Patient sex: M
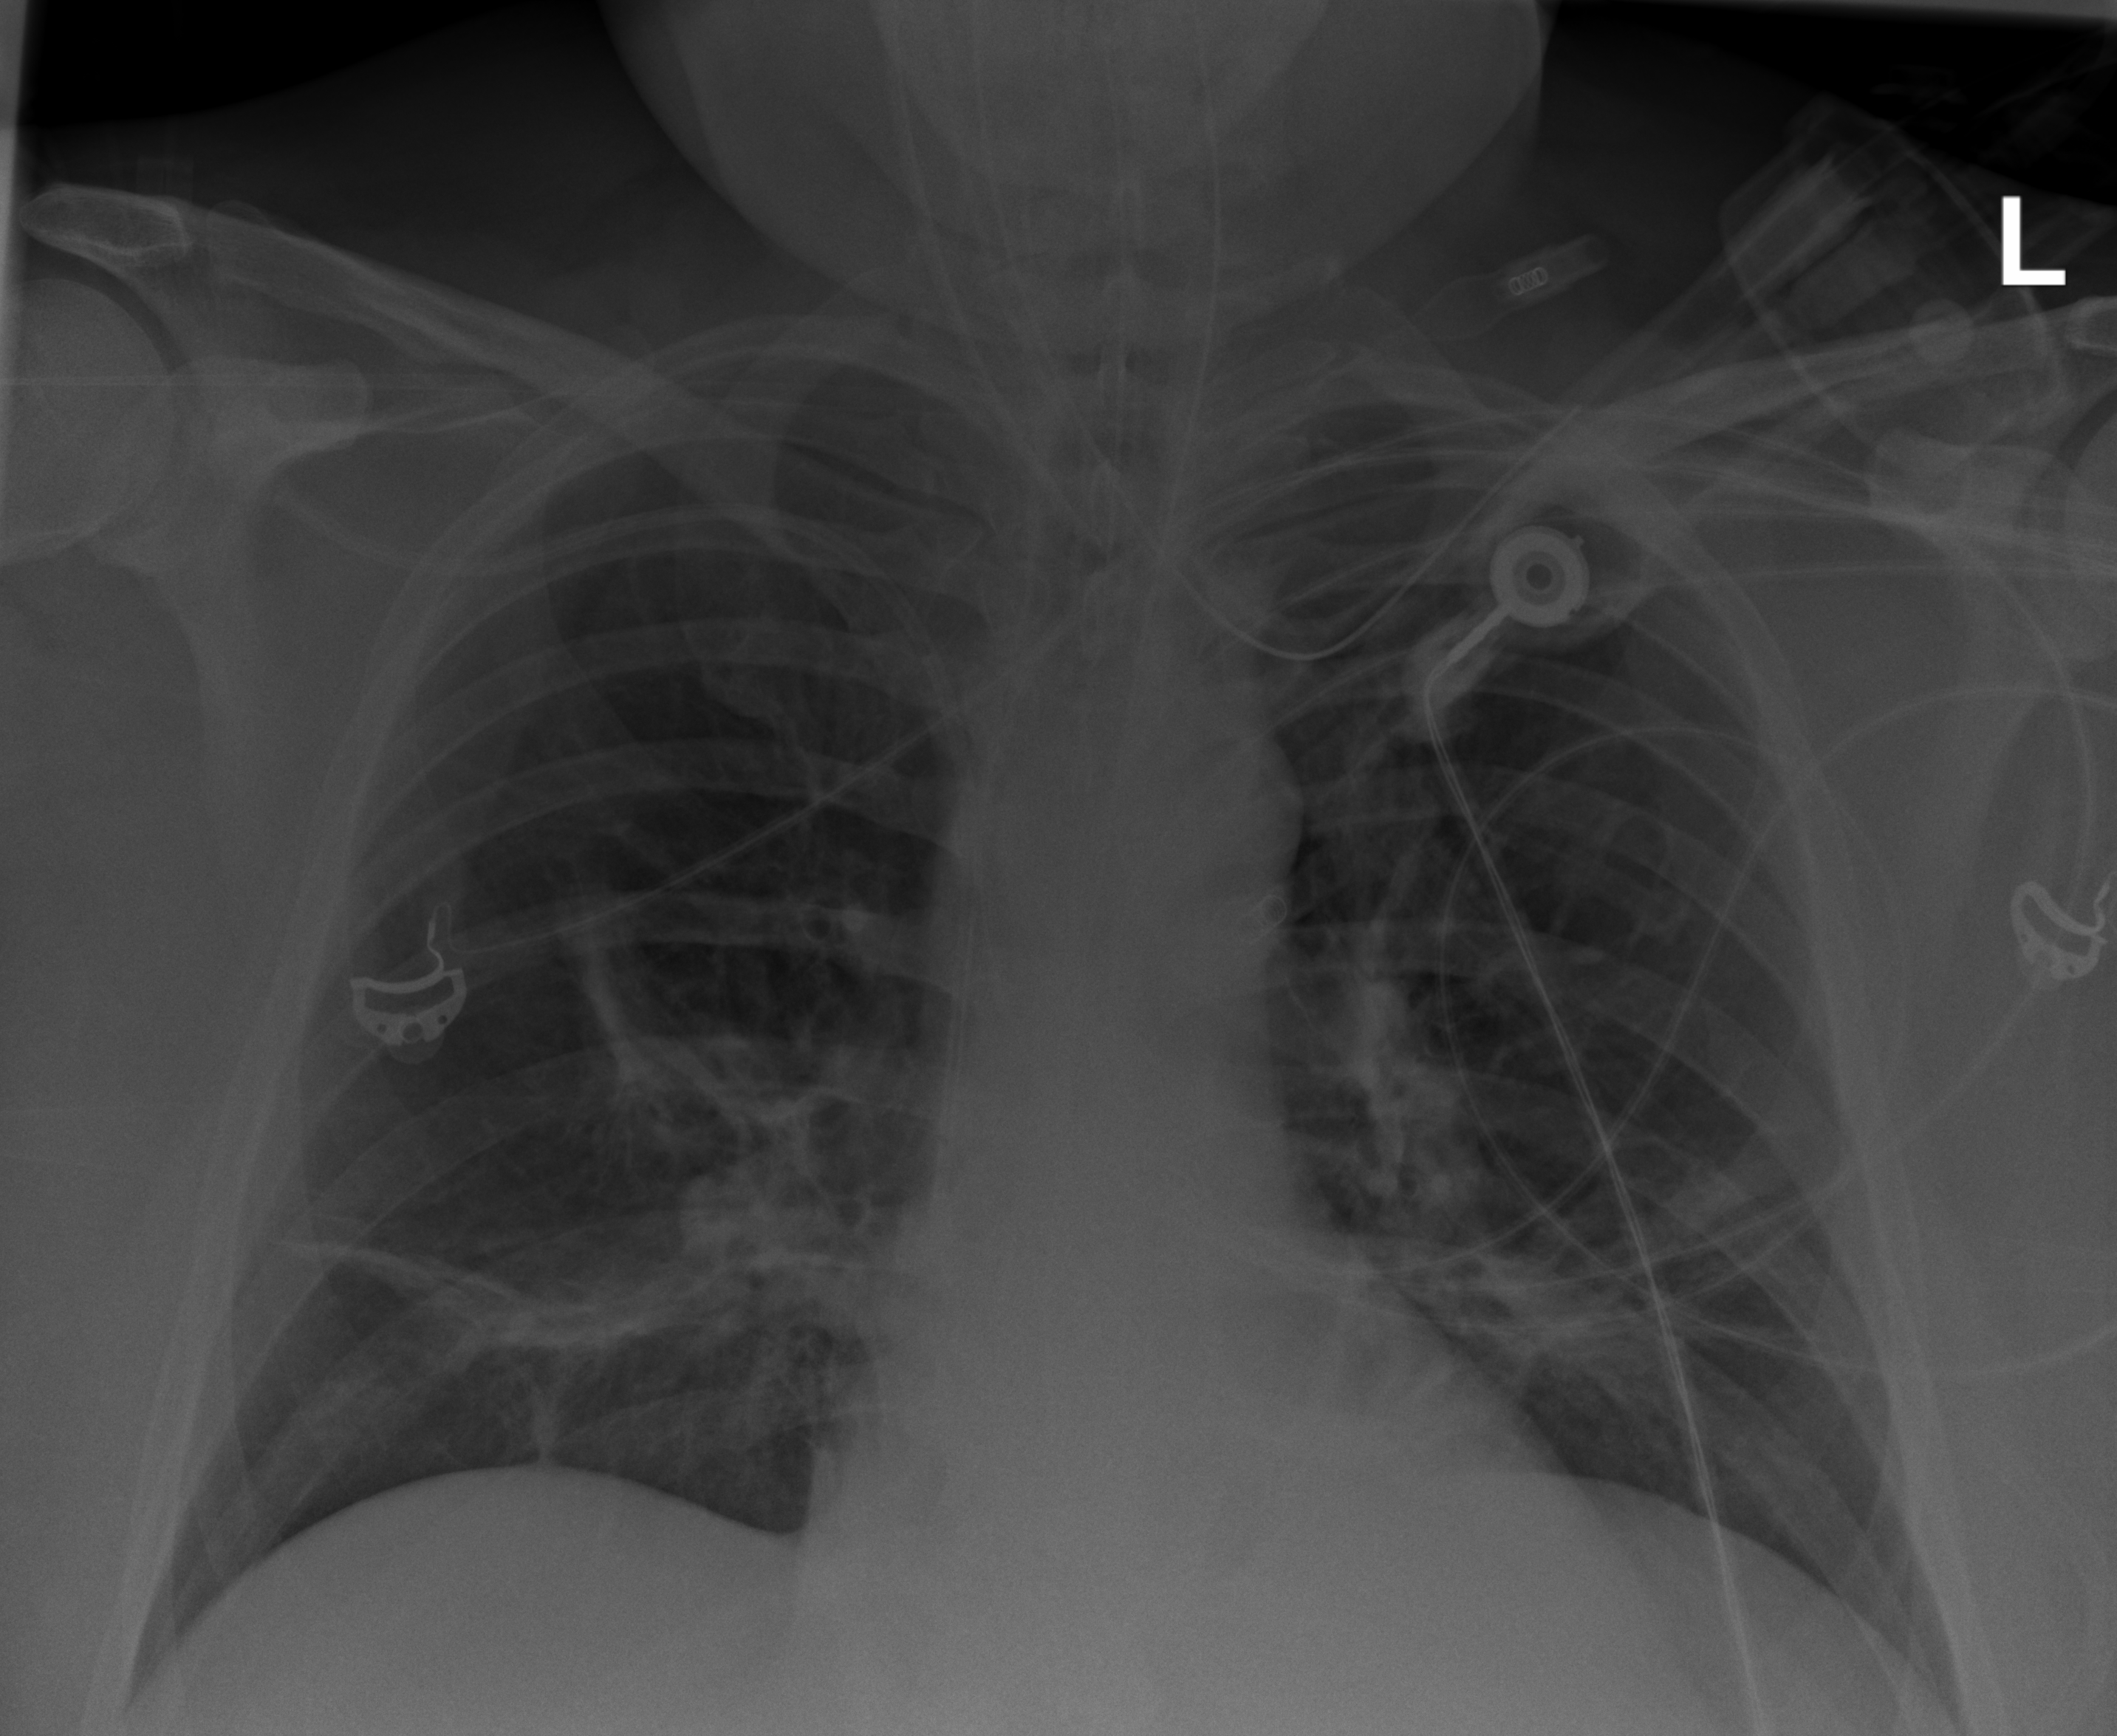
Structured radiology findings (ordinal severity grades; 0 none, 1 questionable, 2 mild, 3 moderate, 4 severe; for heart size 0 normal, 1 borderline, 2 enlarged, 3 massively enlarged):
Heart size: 0
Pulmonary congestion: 0
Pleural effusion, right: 0
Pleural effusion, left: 0
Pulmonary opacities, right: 2
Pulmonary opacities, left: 2
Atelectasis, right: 2
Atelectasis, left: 2